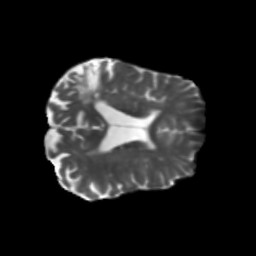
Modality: T2w
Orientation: axial
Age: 73
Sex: female
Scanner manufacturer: siemens
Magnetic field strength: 3 T
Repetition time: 5.47 s
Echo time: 0.0854 s